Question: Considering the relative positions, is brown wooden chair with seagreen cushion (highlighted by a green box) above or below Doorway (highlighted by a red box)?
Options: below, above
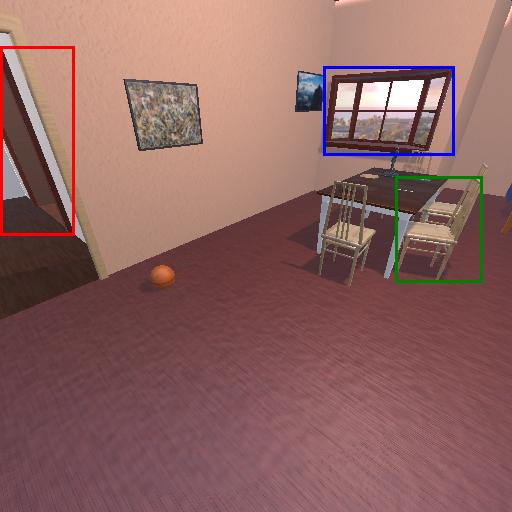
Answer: below